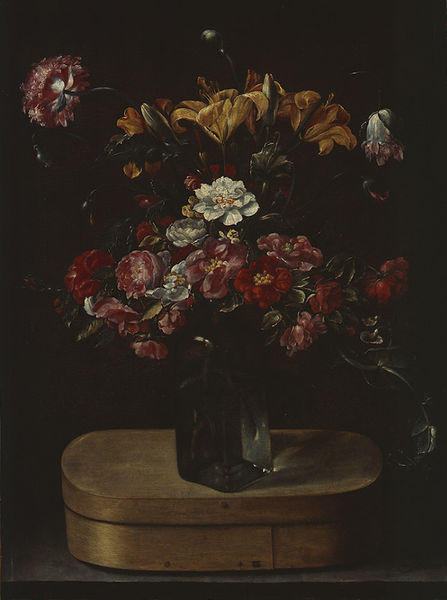
Titel: Blumenstrauss auf einer Spanschachtel
Künstler: Jacques (1597) Linard
Standort: Karlsruhe
Institution: Staatliche Kunsthalle Karlsruhe
Schlagwörter: blätter, dunkel, gemälde, schatten, wasser, weiß, gelb, grün, blume, blumen, braun, bunt, glas, grau, hintergrund, holz, licht, orange, schwarz, tisch, vordergrund, ölbild, blüte, blüten, rose, rosen, rot, hochformat, malerei, flasche, barock, sockel, stehen, tot, bild, niederlande, öl, zweige, dunkelheit, gold, realismus, blatt, pflanze, pflanzen, rosa, schwarzer hintergrund, schön, oval, helldunkel, stilleben, stillleben, vase, gleb, blumenvase, düster, weis, beleuchtung, ölgemälde, dekoration, tulpen, floral, strauss, podest, nagel, feinmalerei, transparenz, gesteck, blumenstrauss, bouquet, tischkante, tulpe, vanitas, wei, truhe, deckel, vergänglichkeit, dose, geld, blumenstillleben, glasvase, mohn, gebogen, hutschachtel, kiste, schachtel, stempel, chardin, ölmalerei, flora, lilie, nelke, welk, blat, ranke, kasten, fisch, knospen, pfingstrosen, schwart, viereckig, reflex, pokal, nelken, päonien, schatulle, lilien, kästchen, behälter, staruß, hoz, blätte, claesz, gerbera, box, gals, schwertlilien, anemonen, hintergrunf, dahlie, bouque, päonie, osterglocken, blimen, wieß, dunekl, holzu, holzkiste, span, schatule, kamelie, orchideen, rote blumen, holzschachtel, spanschachtel, schwasrz, blüze, 19. jahrhundert, 18. jahrhundert, 17. jahrhundert, dalien, risen, maelrei, schachtwl, ölgemälnde, dalie, schnittblume, gelbe lilien, eckige vase, gardenia, spankästchen, spankiste, holzschatulle, schachte, ranukeln, tulpren, vierkantglas, bö#tter, stilleben mit blumenstrauß, holzksite, weis4, pfinstrosen, rachel ruysch